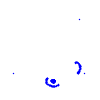
Particle: electron